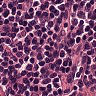
Metastatic tissue present: no